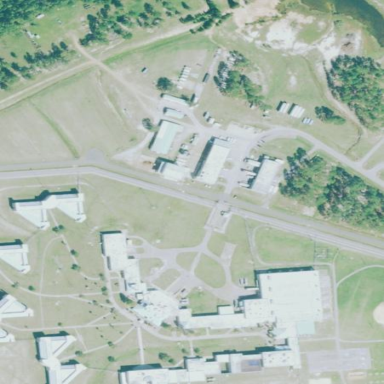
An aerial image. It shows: Prison.